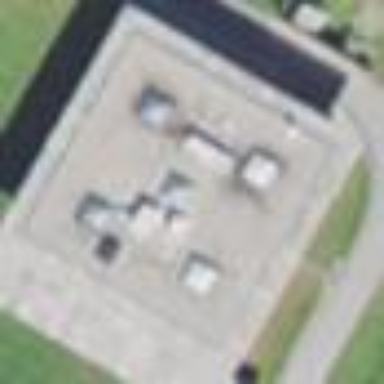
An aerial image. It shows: College building.